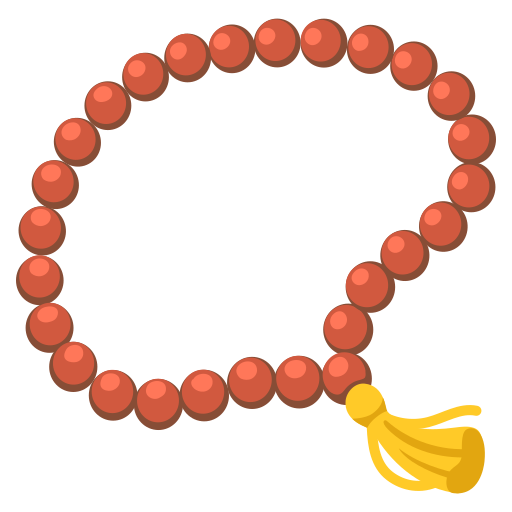
Emoji: 📿